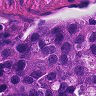
Metastatic tissue present: yes